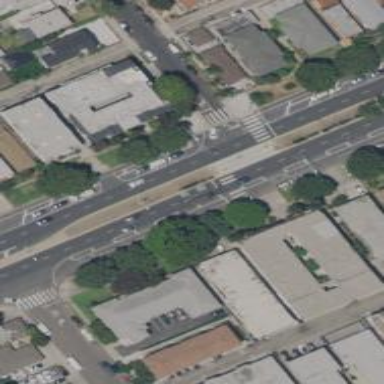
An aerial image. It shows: Marked footway crossing with zebra markings.